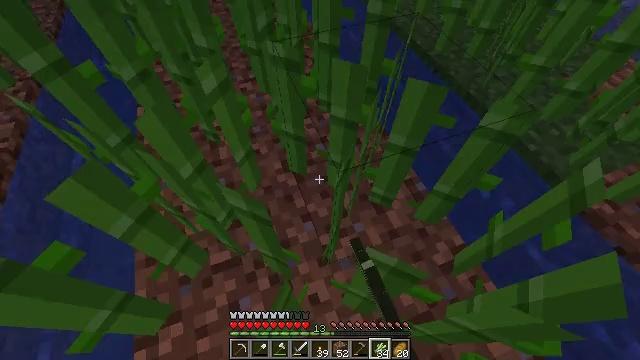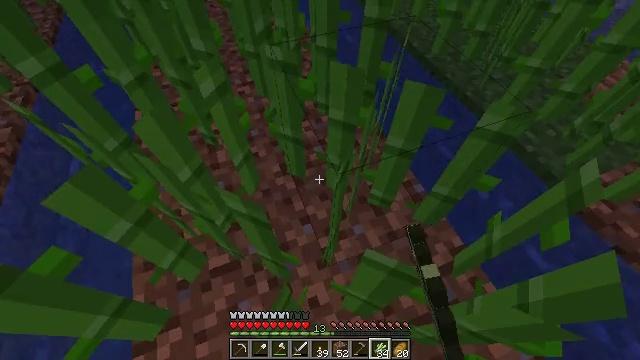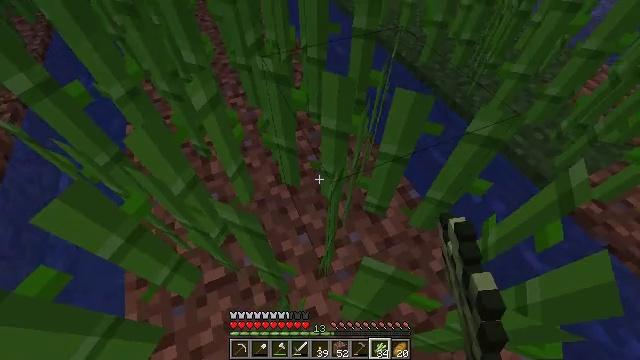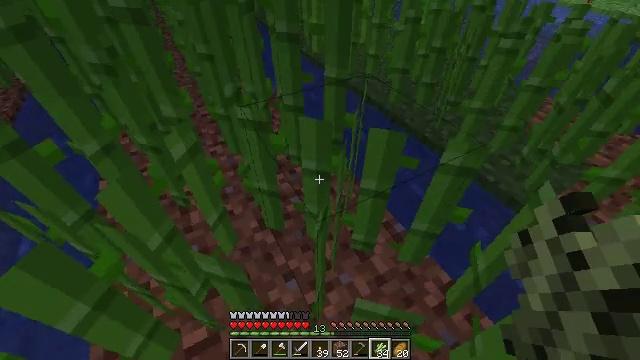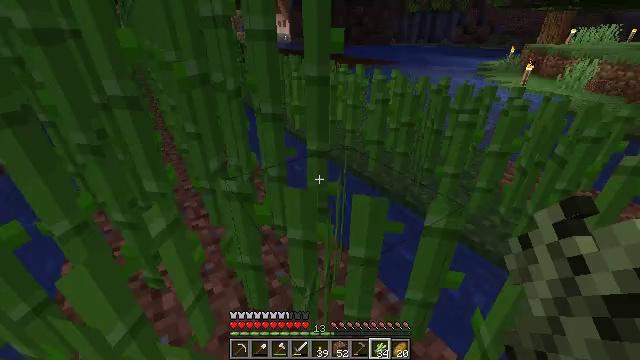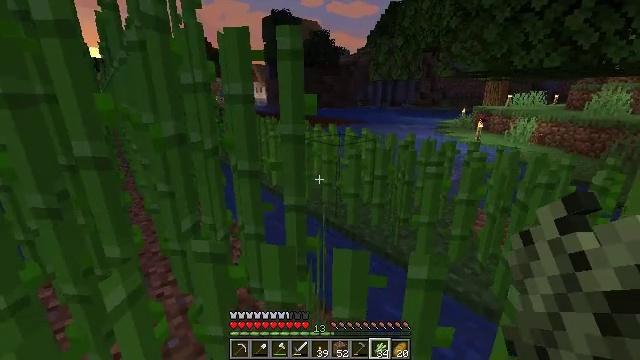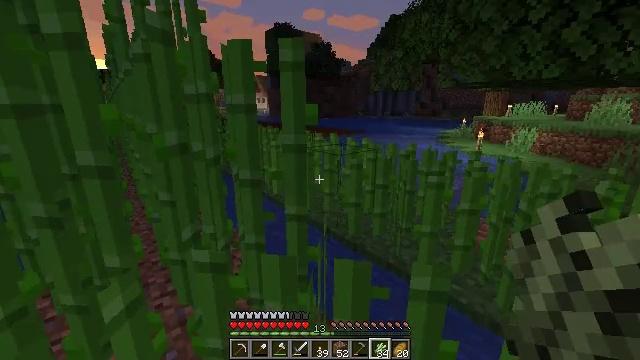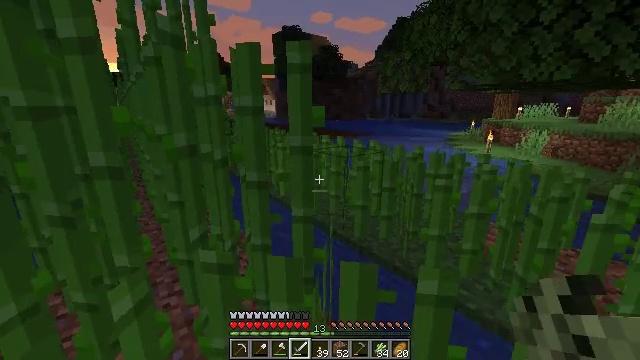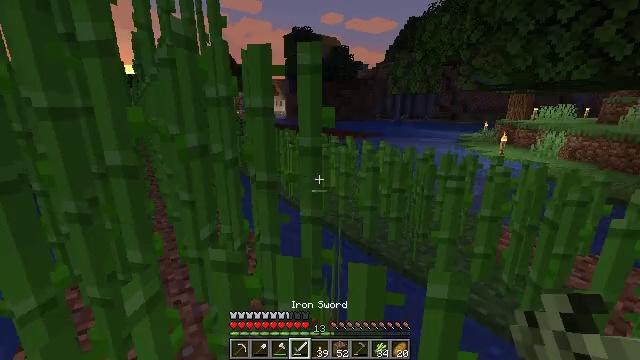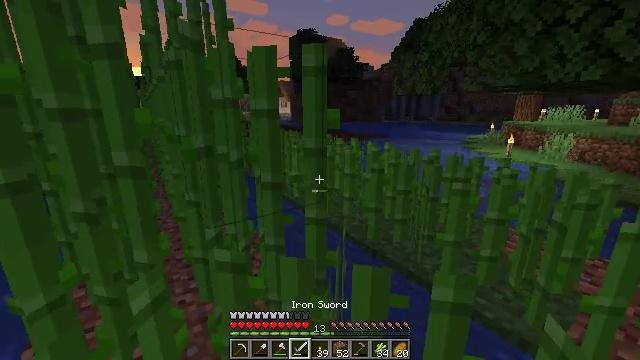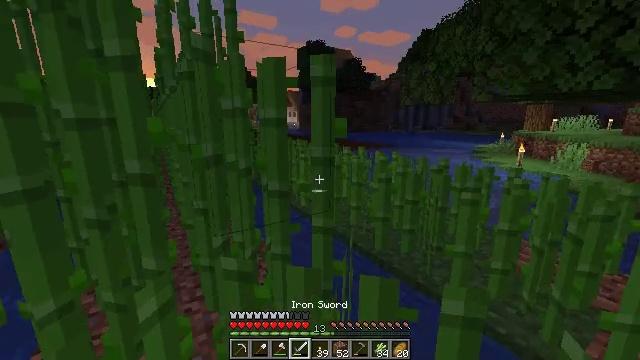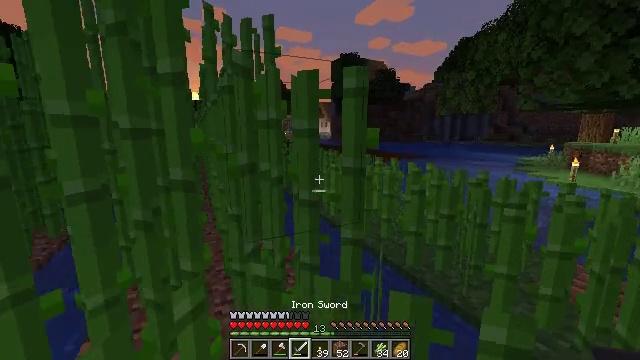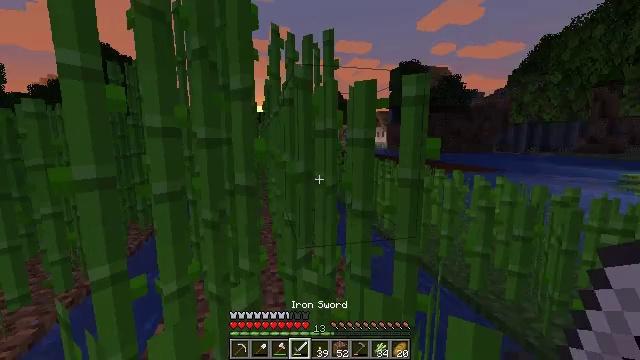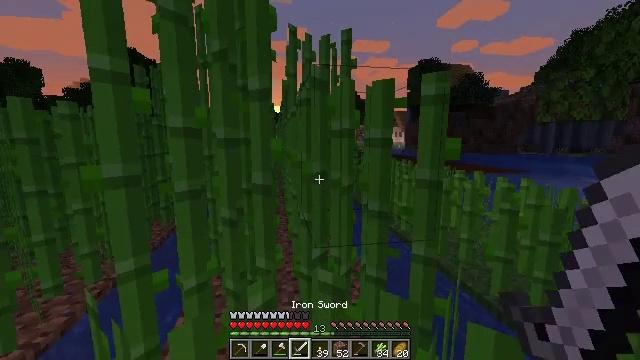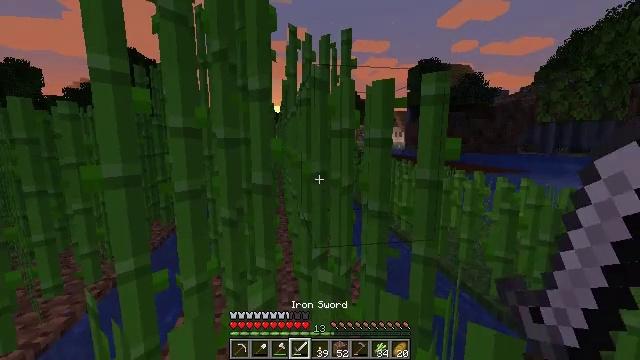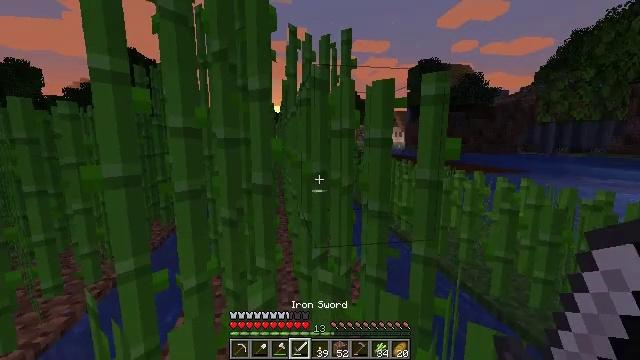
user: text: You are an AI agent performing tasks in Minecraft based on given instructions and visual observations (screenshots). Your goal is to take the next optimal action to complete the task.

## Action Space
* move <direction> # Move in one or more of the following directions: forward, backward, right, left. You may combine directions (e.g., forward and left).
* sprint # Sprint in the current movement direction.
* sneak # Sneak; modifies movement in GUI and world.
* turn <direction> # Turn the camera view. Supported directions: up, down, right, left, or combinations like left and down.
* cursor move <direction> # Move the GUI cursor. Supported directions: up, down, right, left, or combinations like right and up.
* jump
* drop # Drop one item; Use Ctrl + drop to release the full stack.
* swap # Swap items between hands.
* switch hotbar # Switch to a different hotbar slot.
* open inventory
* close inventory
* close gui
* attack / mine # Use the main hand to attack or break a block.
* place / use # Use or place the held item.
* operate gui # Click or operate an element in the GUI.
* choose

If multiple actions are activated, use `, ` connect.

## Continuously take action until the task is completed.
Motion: motion action
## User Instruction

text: Mine the sugar cane near rivers.
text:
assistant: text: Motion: no_op
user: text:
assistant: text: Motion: turn right and up
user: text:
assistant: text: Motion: turn right and up
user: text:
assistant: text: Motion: turn right and up
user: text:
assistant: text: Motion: turn right and up
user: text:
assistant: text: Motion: turn up
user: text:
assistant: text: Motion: turn left, switch to hotbar 4
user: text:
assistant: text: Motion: turn left, switch to hotbar 4
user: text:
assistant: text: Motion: turn left, switch to hotbar 4
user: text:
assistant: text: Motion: turn left and up, switch to hotbar 4
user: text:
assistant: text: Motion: turn left and up
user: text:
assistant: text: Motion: turn left and up
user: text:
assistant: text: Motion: turn left
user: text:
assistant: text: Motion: no_op
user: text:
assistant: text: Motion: no_op
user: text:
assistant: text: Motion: no_op
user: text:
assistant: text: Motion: no_op
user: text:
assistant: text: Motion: turn right
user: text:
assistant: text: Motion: no_op
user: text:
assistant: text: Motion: turn left
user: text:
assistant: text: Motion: turn left
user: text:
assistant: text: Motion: turn left
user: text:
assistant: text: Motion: turn left
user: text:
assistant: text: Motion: turn left
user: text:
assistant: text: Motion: turn left
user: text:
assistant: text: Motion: no_op
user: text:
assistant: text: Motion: no_op
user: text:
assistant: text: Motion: no_op
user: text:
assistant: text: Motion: no_op
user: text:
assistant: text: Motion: no_op